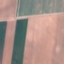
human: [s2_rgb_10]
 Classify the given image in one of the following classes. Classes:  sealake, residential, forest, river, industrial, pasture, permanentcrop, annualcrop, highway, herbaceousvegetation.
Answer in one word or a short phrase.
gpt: AnnualCrop